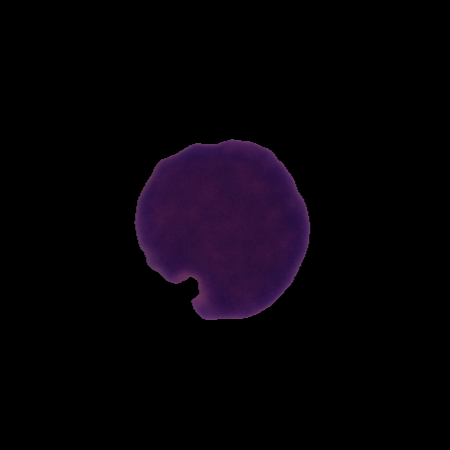
Label: cancer